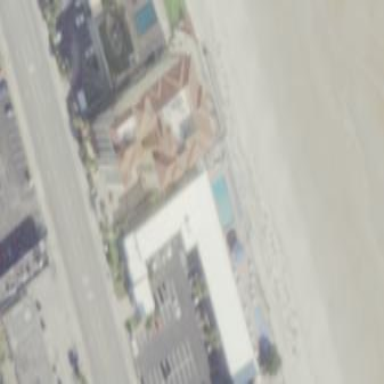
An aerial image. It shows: Hotel building.